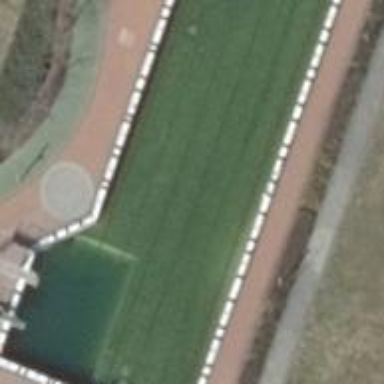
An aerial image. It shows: Swimming pool area designated for leisure and sport.